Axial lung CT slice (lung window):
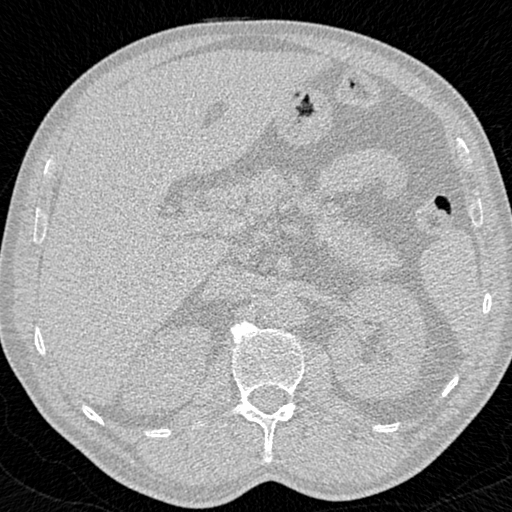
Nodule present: no